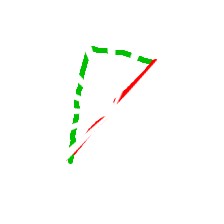
Shape: triangle